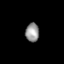
Tissue: prostate
Cell type: Fibroblasts
Senescence score: 0.8685
Nuclear area (px): 251
Mean DAPI intensity: 147.359